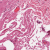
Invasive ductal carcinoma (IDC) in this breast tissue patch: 0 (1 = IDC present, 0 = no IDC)